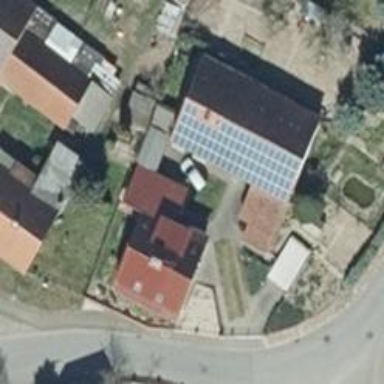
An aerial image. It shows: Solar photovoltaic panel generator producing electricity as small installation.